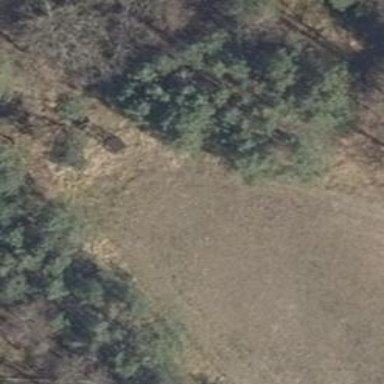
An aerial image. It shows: Hunting stand.